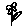
Label: flower